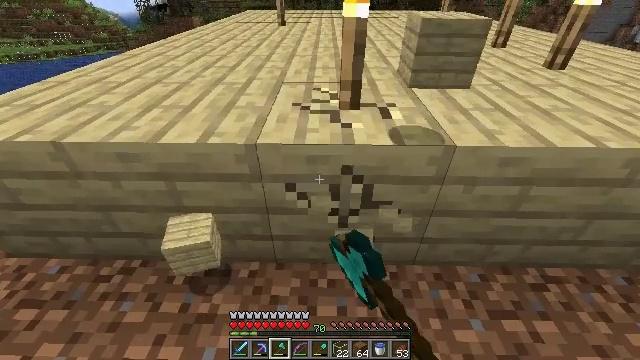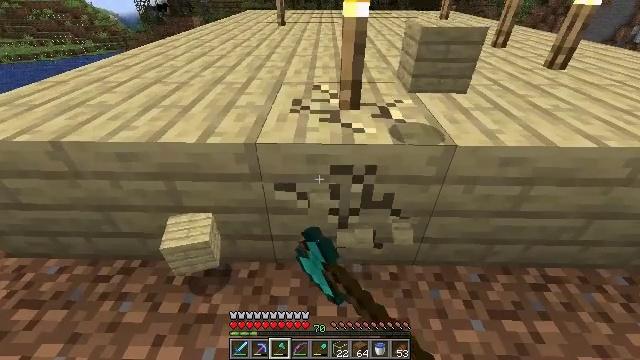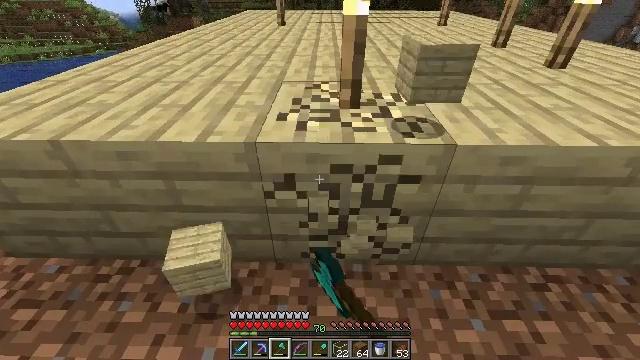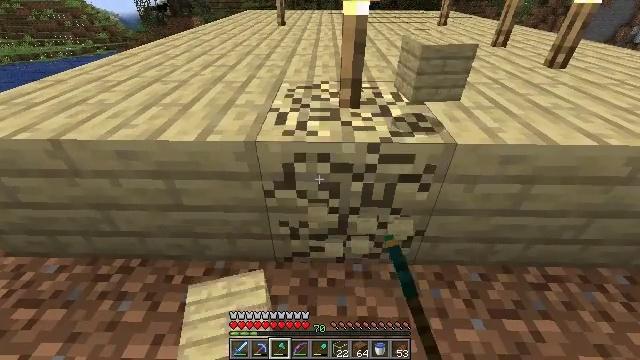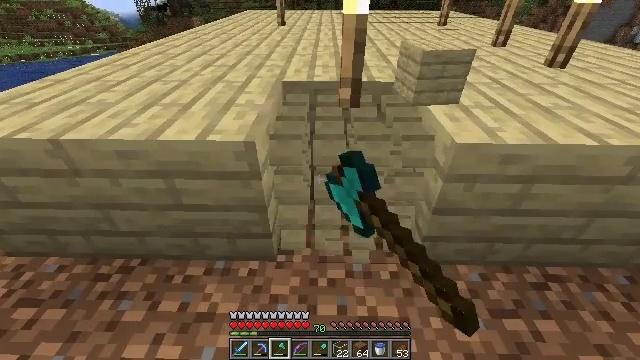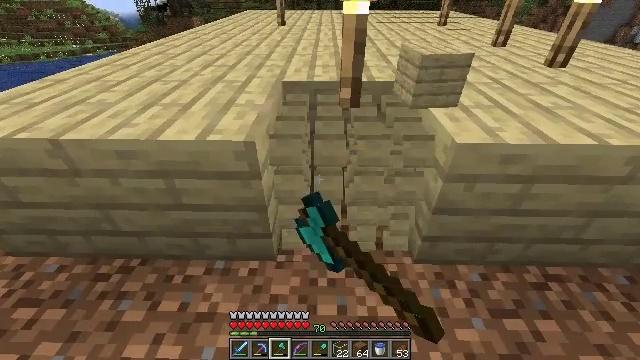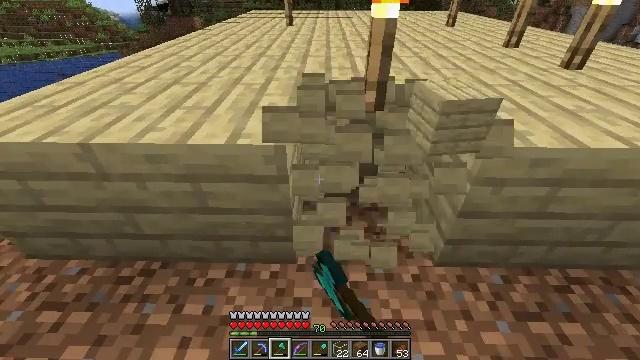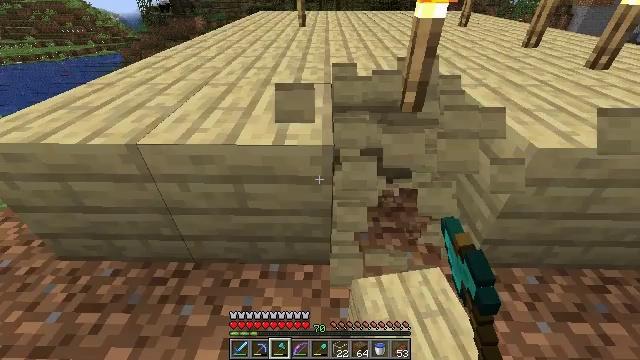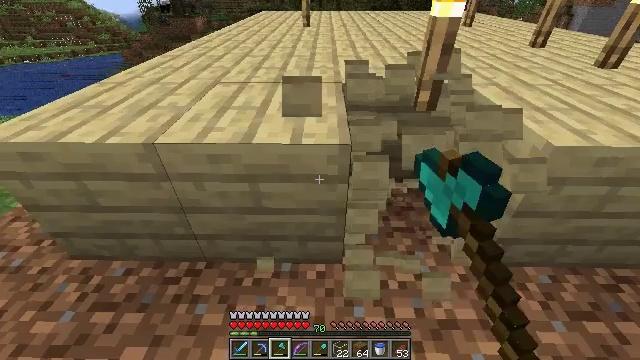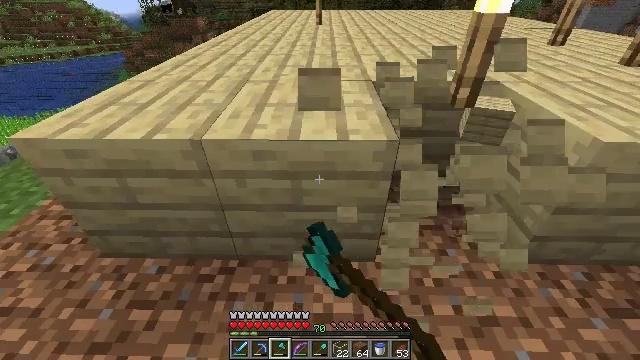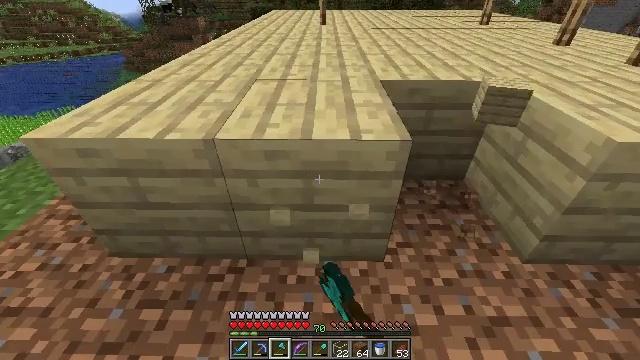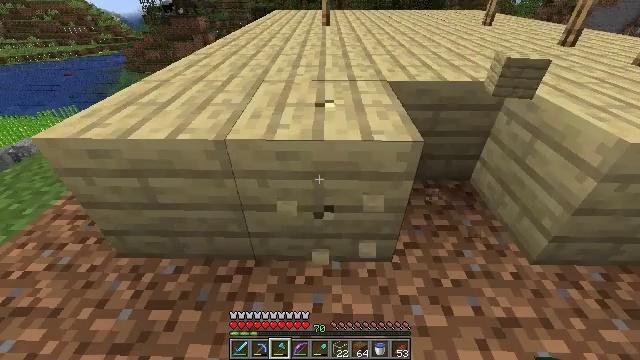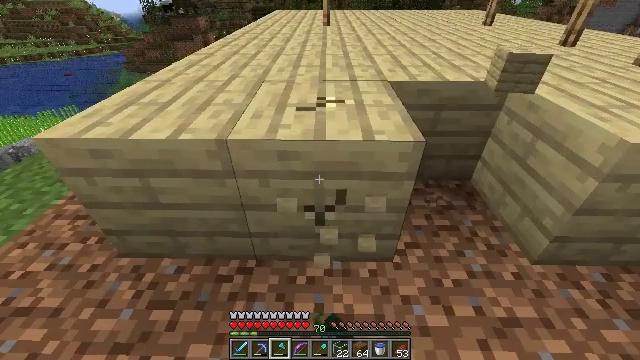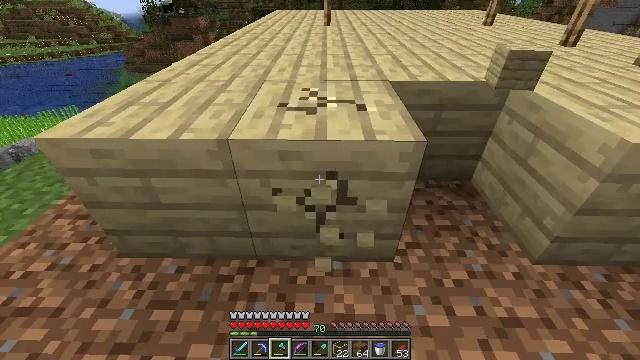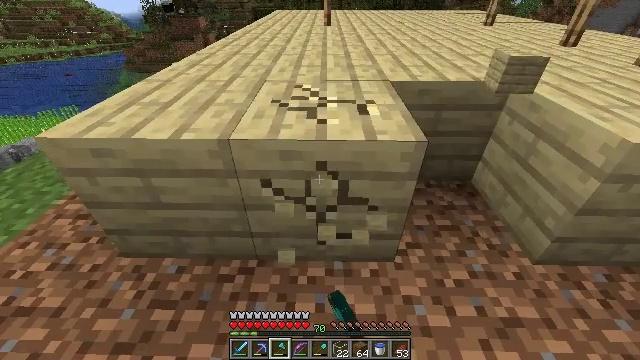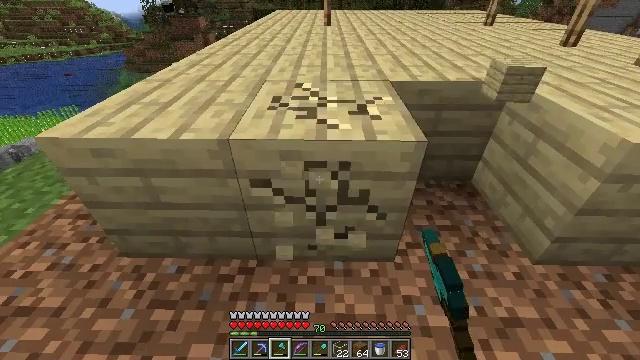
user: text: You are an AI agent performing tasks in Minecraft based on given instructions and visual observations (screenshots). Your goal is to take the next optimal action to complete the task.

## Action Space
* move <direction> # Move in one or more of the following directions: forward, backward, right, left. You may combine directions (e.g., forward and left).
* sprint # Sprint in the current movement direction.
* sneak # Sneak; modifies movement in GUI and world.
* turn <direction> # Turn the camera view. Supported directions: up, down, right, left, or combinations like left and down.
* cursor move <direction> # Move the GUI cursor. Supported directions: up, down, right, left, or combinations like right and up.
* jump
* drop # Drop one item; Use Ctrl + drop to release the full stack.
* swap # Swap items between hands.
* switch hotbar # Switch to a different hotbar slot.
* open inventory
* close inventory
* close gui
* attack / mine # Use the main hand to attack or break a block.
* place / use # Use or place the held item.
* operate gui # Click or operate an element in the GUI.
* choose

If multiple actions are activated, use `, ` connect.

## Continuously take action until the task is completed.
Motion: motion action
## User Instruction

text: Collect birch planks from structures.
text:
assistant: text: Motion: attack / mine
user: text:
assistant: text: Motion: attack / mine
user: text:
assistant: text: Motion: attack / mine
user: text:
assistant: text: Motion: attack / mine
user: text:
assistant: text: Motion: move left, attack / mine
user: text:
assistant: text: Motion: move left, attack / mine
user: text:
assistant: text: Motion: move left, attack / mine
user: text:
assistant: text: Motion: move left, attack / mine
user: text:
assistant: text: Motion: attack / mine
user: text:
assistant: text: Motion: attack / mine
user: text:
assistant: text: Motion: attack / mine
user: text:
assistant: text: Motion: attack / mine
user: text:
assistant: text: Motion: attack / mine
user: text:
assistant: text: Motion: attack / mine
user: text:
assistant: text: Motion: attack / mine
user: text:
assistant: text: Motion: attack / mine
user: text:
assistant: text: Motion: attack / mine
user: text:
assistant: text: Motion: move left, attack / mine
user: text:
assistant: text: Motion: move left, attack / mine
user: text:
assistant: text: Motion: move left, attack / mine
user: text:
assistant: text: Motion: move left, turn right, attack / mine
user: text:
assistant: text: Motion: attack / mine
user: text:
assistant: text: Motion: attack / mine
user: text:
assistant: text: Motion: attack / mine
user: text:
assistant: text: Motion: attack / mine
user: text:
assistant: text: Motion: attack / mine
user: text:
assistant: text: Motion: attack / mine
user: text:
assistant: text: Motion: attack / mine
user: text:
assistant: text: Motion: attack / mine
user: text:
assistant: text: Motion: attack / mine